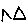
Label: triangle